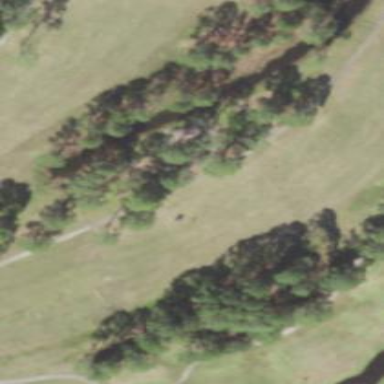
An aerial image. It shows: Rough area on grassy golf course.